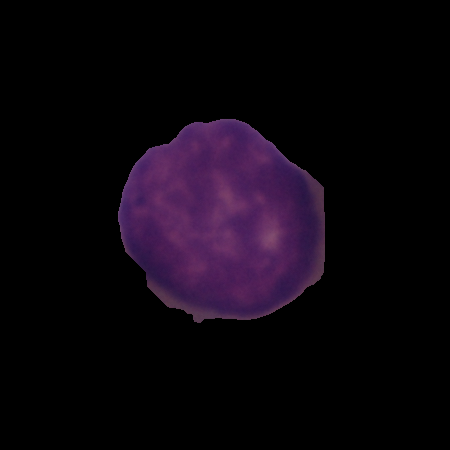
Label: cancer